Question: I noticed long render times for a page with a user's account on one of my company's websites. I turned tracing on locally and accessed his account from my development machine, and it as 75 seconds of rendering that I can't find. I added tracing through both the master and child 'aspx' files, but even after the last bit of code (a foreach) in the child page is called, there is another 75 seconds of something happening.
Trace results.
Half a second makes sense (cleaning up something, I don't know what), but 75 makes NO sense.

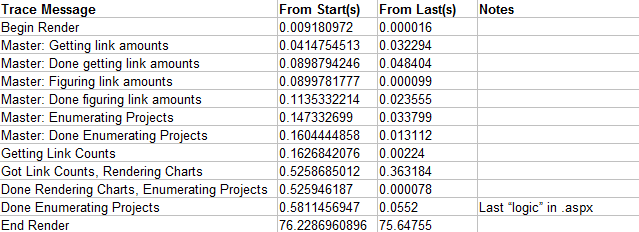
Answer: I think you realy have some code in the views that takes some time, but the 76 seconds might be spent by ASP.NET MVC rendering itself.
This can happen when you have a couple Html helpers (typically action links) that use routing and you have a good amount of entries in the routing table. Try to render the page with most of the helpers removed to check if this is the case.